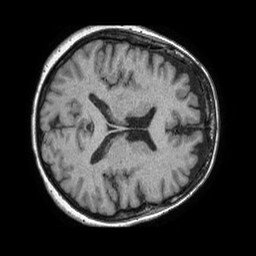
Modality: T1w
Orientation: axial
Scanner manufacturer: philips
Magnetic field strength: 1.5 T
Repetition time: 0.007743 s
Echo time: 0.003584 s